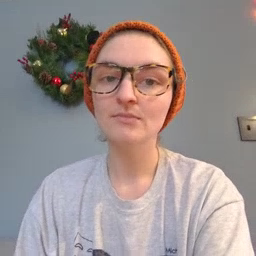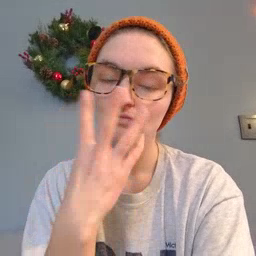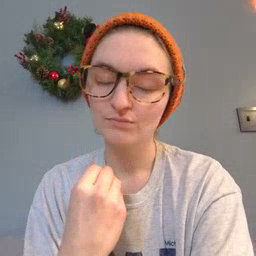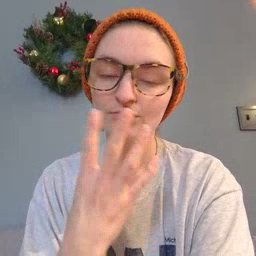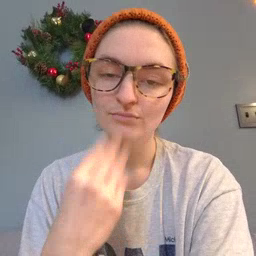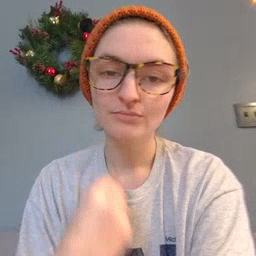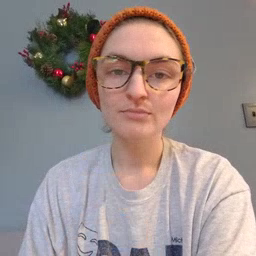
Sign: sleepy